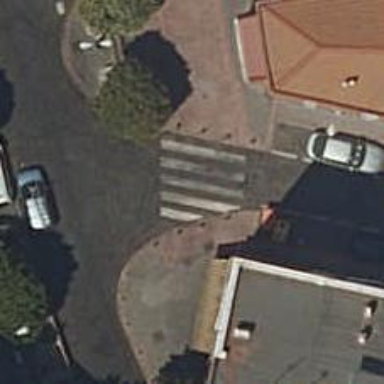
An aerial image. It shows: Marked crossing on the road.